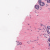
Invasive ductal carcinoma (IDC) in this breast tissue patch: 0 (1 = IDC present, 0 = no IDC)